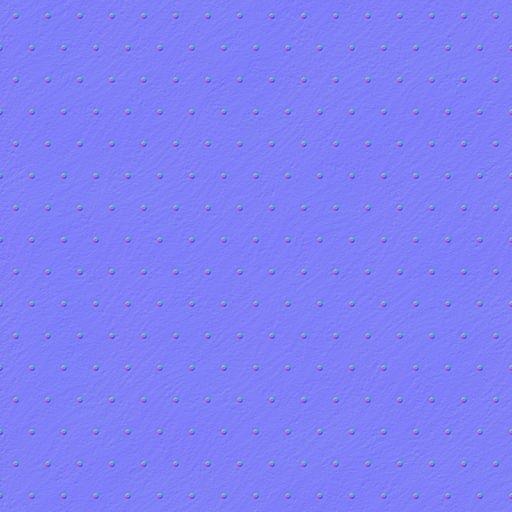
brown dark leather perforated smooth